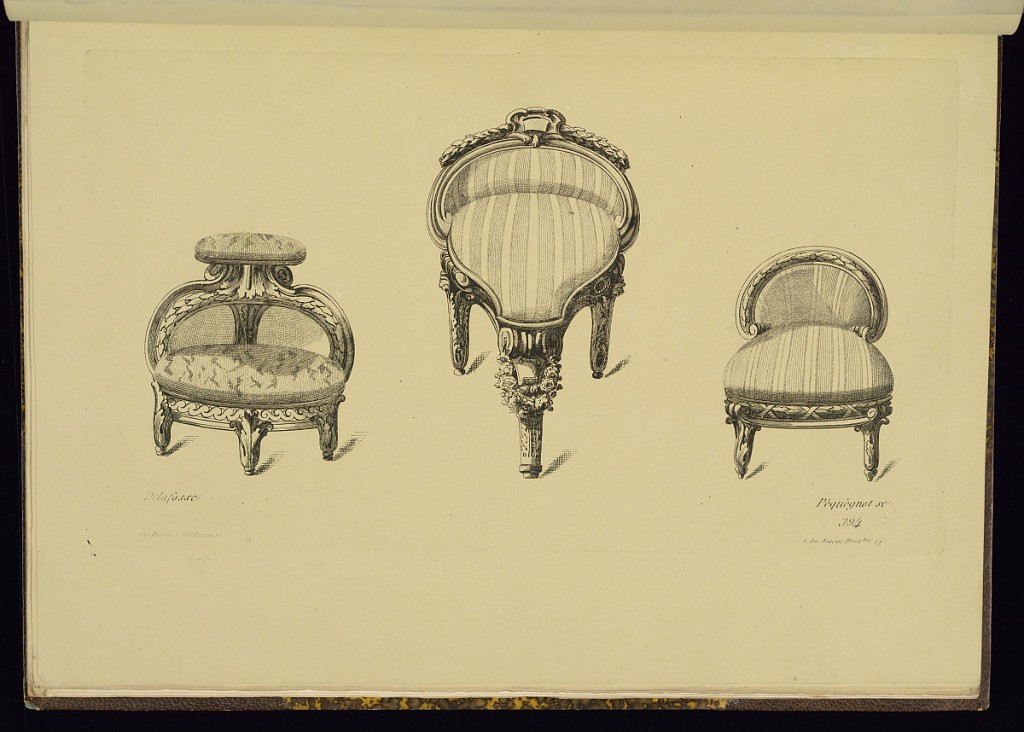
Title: Three Seating Designs
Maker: Jean-Charles Delafosse, French, 1734 – 1789
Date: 1849–66
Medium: Etching on paper
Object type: Print
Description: Three upholstered stools or bidets designs with carved frames featuring laurel leaf moldings, cartouches, scrolling acanthus leaves, and festoons of flowers. The plate is signed with the printmaker, publisher, and original designer, and numbered.